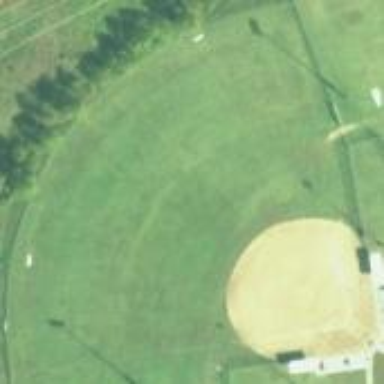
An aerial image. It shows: Baseball pitch for leisure land activities.